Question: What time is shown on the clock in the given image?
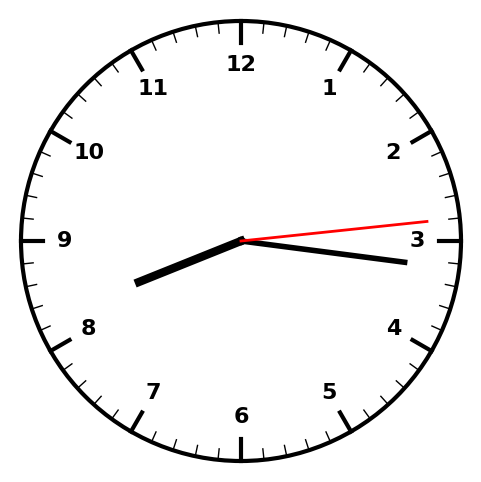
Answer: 08:16:14